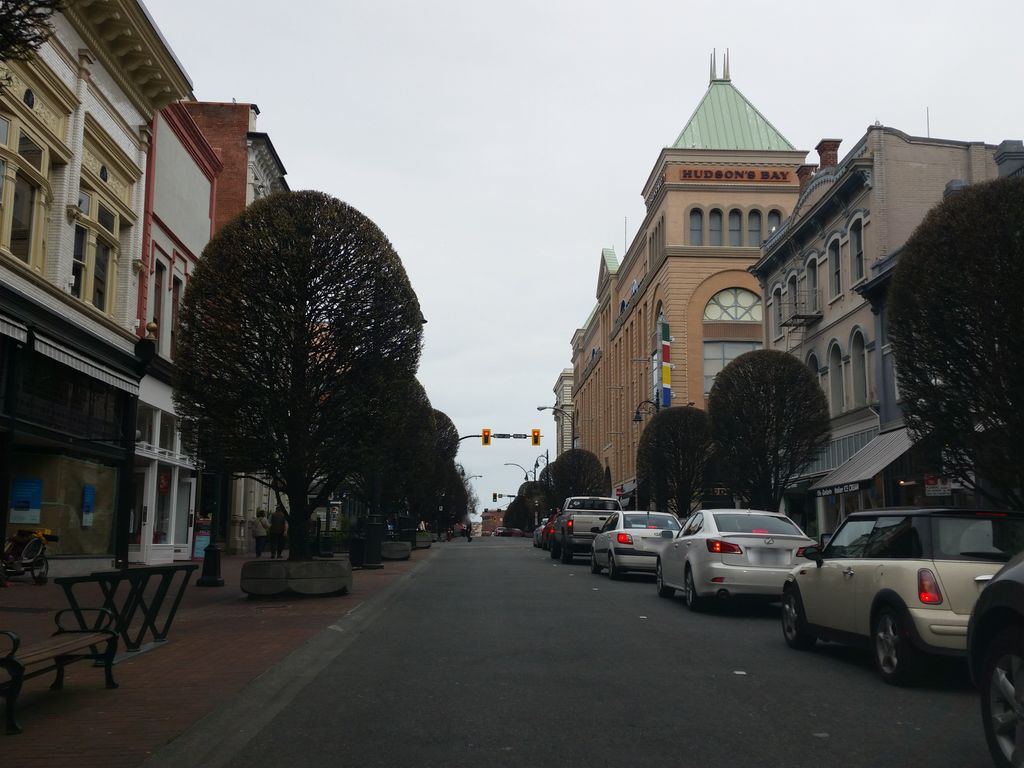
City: victoria